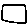
Label: square